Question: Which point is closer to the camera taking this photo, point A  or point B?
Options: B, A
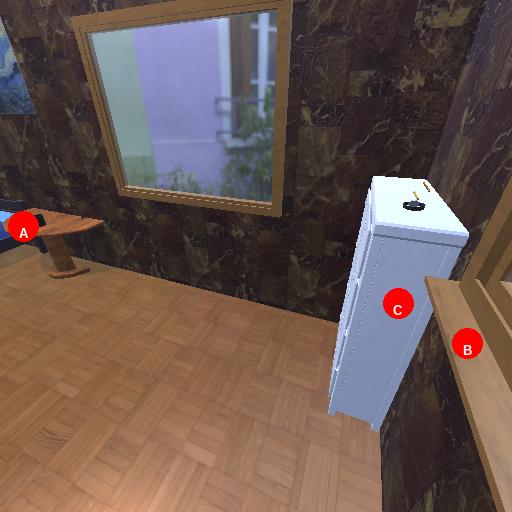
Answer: B